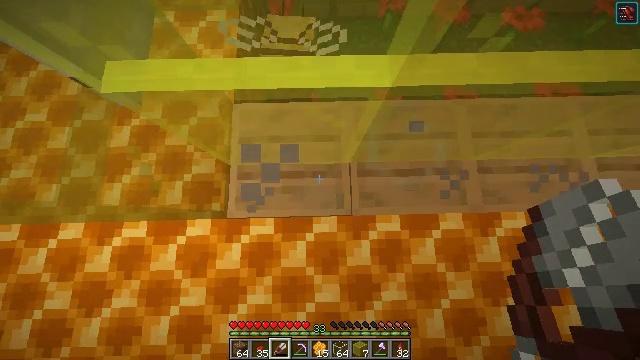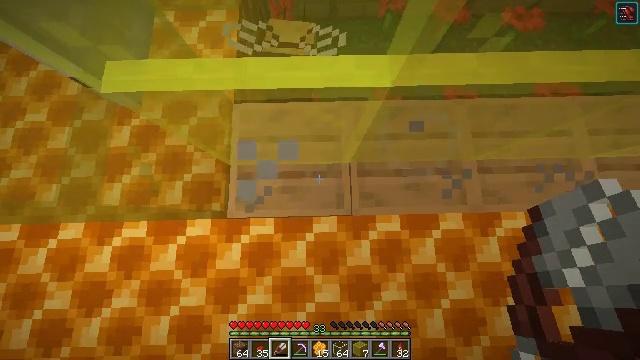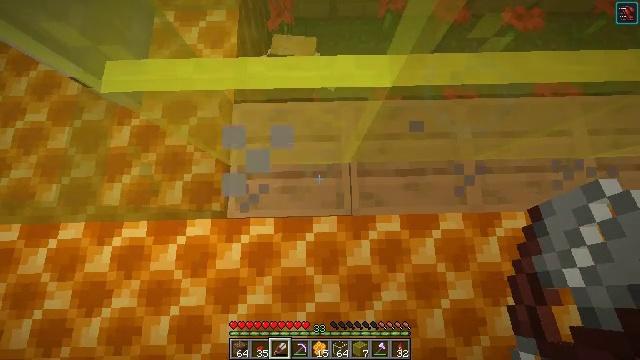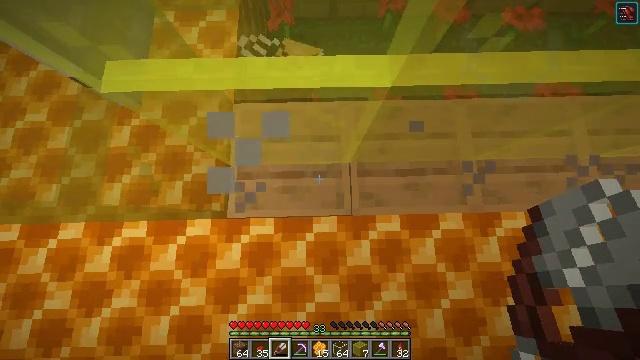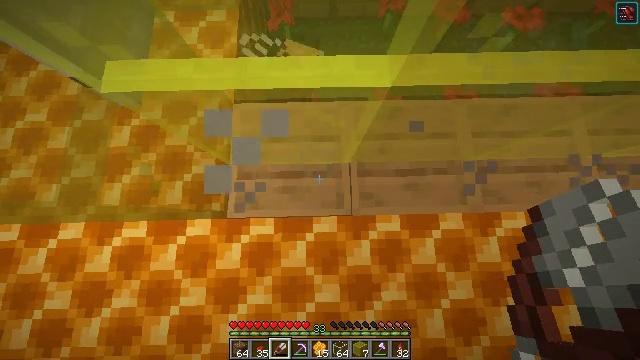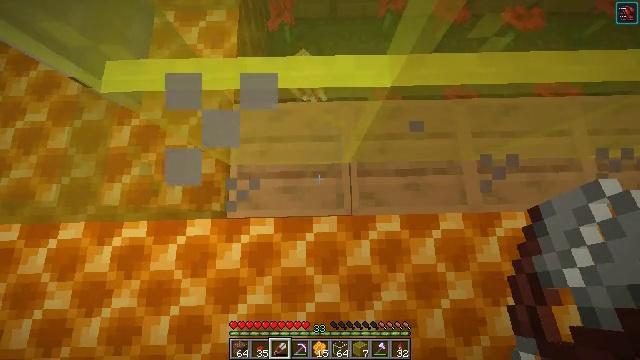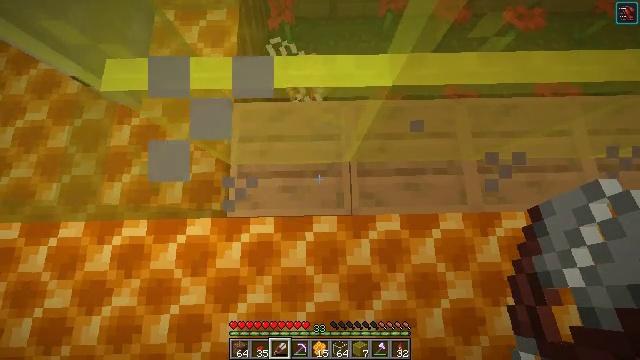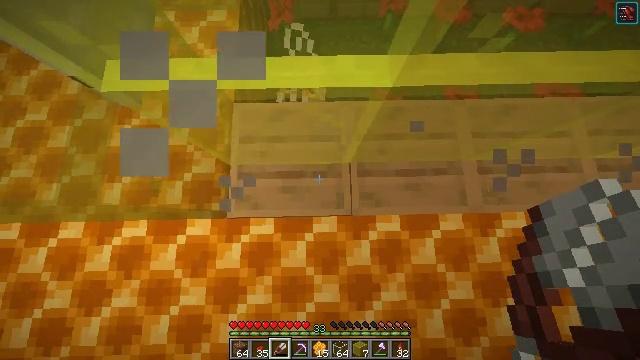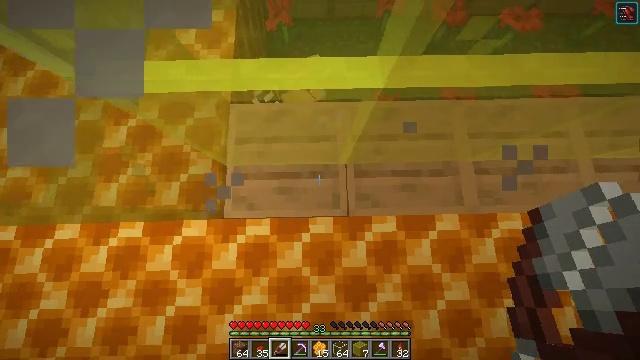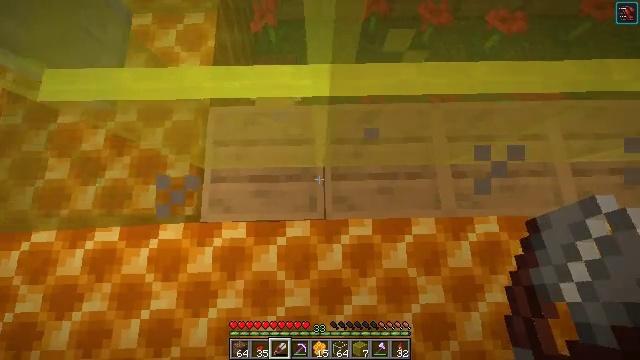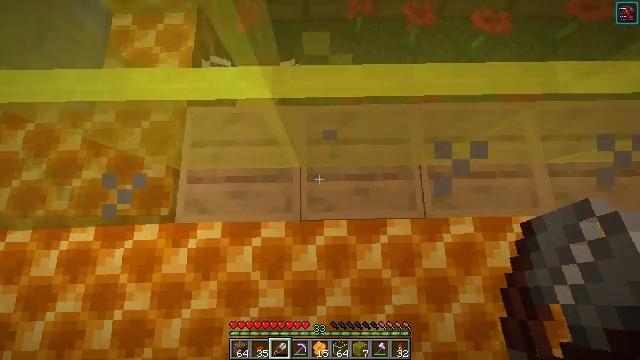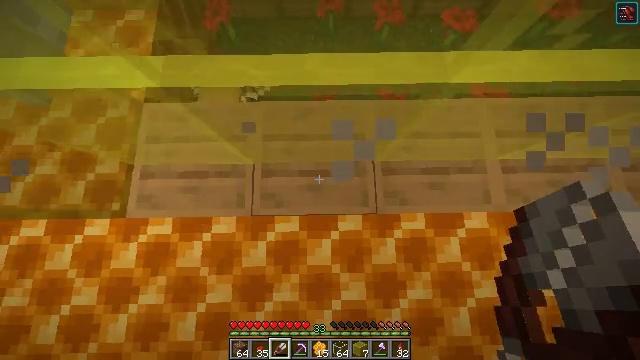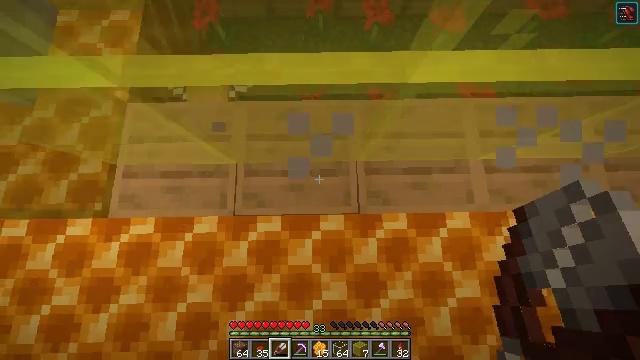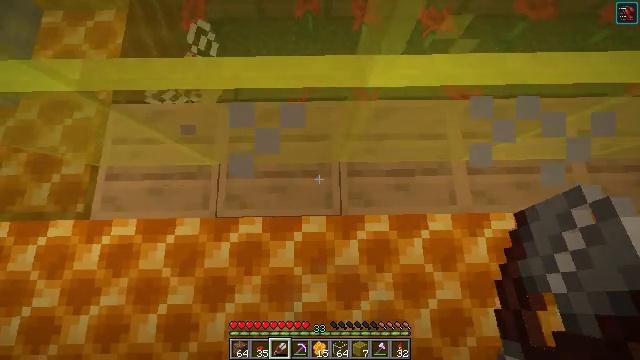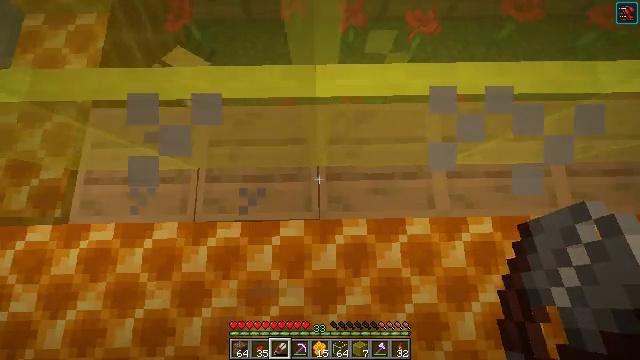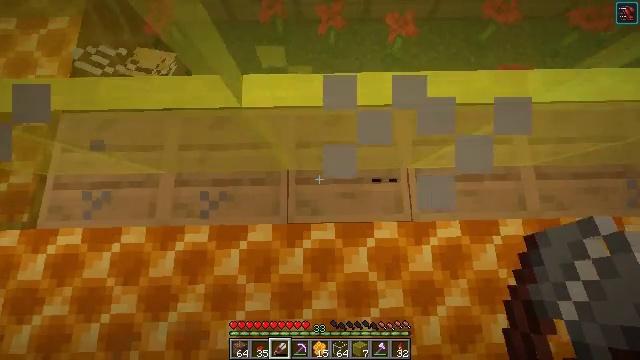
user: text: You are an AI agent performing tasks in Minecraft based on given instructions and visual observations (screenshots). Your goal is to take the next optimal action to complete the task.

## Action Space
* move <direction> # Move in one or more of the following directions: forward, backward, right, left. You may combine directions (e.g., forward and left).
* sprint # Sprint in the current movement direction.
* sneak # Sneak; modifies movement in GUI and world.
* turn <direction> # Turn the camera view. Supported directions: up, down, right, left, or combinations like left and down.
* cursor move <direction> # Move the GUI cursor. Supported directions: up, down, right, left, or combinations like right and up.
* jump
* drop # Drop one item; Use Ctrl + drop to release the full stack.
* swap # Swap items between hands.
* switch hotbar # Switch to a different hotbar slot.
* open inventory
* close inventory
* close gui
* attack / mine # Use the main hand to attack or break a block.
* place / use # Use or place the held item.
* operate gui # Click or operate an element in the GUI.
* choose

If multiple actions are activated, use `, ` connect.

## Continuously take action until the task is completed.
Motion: motion action
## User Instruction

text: Use 4 honeycombs to craft a honeycomb block.
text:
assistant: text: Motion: use / place
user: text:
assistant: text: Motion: use / place
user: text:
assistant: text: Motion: use / place
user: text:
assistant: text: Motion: use / place
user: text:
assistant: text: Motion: use / place
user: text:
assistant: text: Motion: use / place
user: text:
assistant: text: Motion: use / place
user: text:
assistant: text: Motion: move right, use / place
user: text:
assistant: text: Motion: move right, use / place
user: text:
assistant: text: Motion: move right, use / place
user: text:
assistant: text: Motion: move right, use / place
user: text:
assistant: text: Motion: use / place
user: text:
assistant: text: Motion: use / place
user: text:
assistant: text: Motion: move right, use / place
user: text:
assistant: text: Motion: move right, use / place
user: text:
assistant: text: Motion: move right, use / place
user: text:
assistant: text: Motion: move right, use / place
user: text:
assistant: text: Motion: move right, use / place
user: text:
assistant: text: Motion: move right, use / place
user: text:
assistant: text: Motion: move right, use / place
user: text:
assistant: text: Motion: move right, use / place
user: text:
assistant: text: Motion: use / place
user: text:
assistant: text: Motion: move right, use / place
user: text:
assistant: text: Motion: move right, use / place
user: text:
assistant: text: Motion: move right, use / place
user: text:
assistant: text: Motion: move right, use / place
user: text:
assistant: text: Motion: move right, use / place
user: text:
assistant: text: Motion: move right, use / place
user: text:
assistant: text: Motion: move right, use / place
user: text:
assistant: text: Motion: move right, use / place